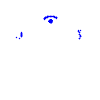
Particle: proton